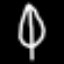
Label: leaf